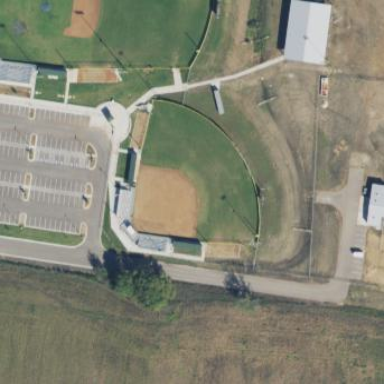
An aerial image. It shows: Softball pitch for leisure land activities.